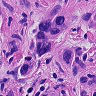
Metastatic tissue present: yes